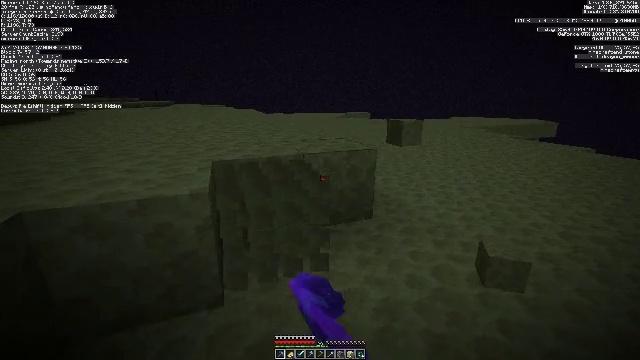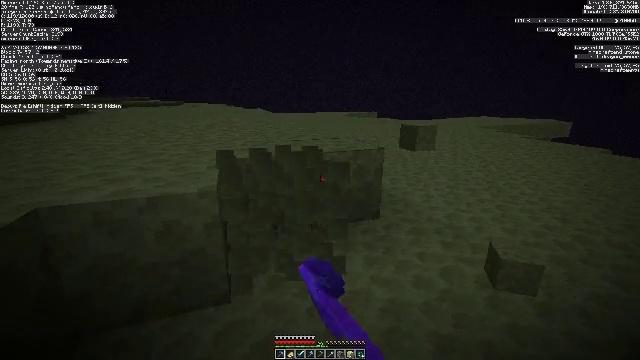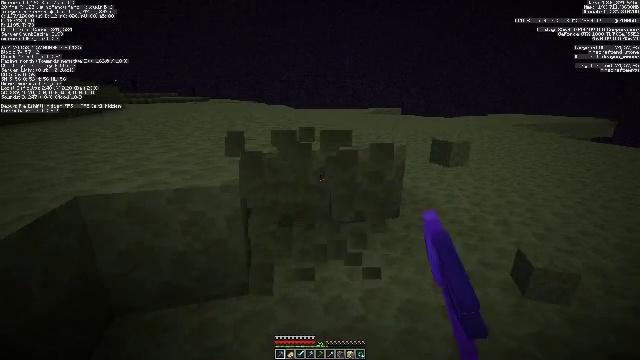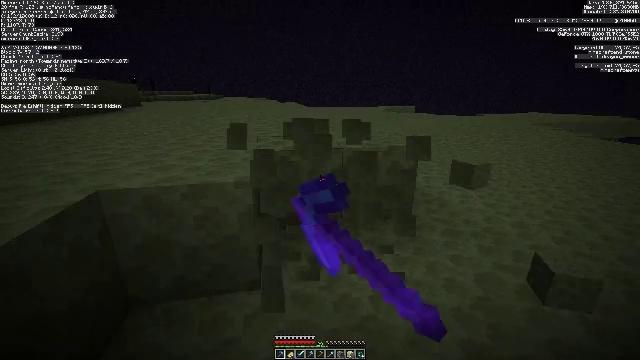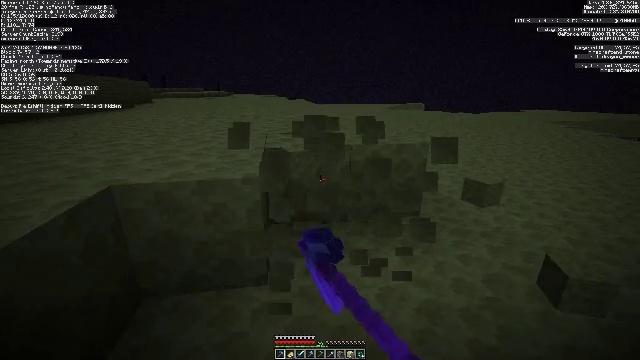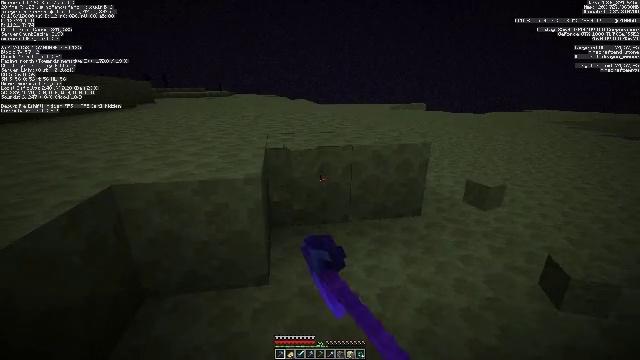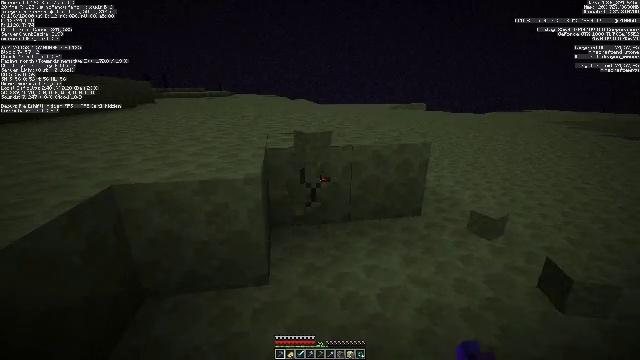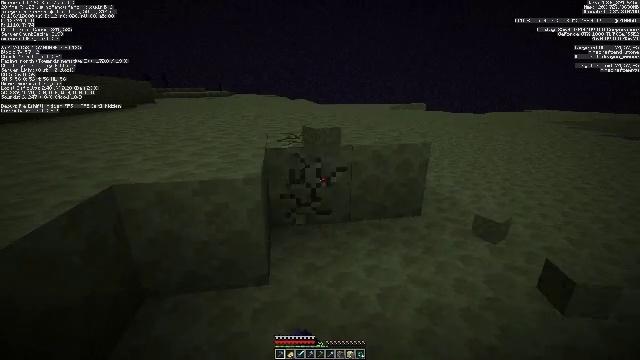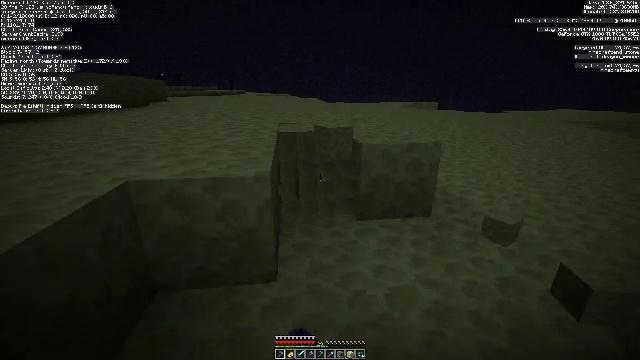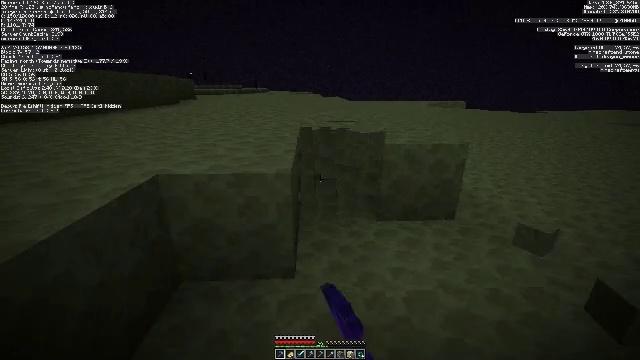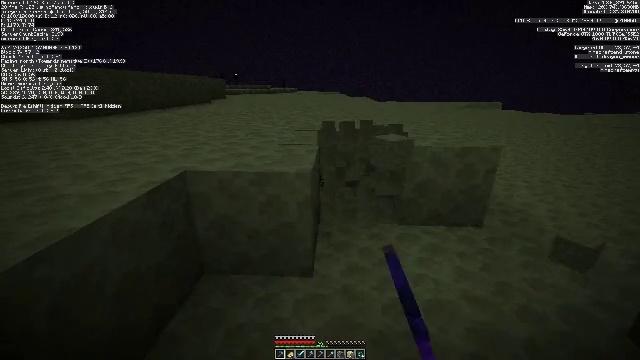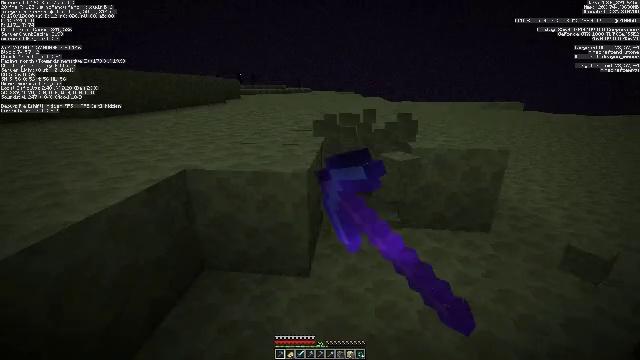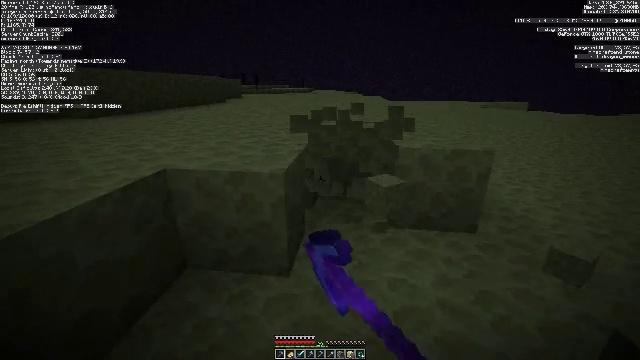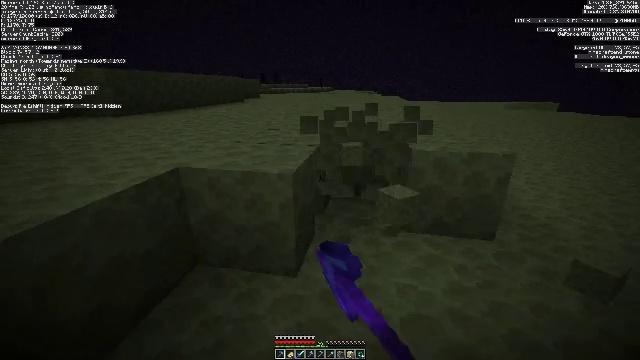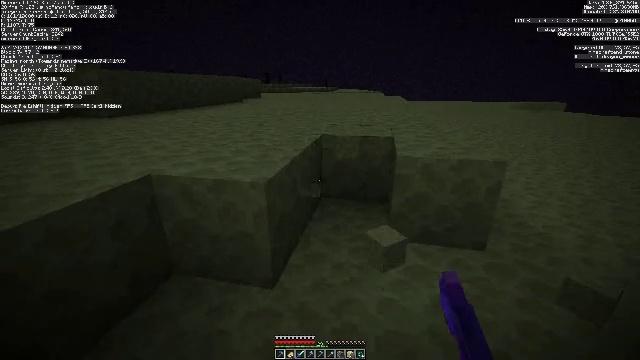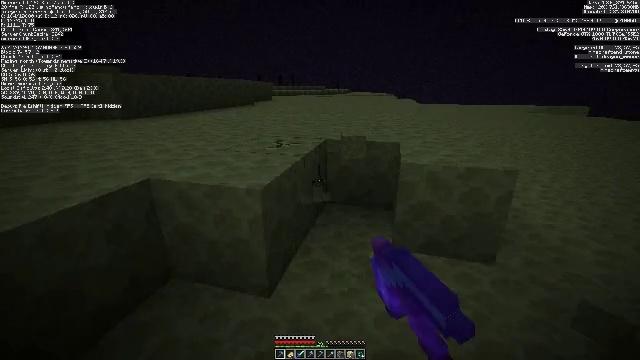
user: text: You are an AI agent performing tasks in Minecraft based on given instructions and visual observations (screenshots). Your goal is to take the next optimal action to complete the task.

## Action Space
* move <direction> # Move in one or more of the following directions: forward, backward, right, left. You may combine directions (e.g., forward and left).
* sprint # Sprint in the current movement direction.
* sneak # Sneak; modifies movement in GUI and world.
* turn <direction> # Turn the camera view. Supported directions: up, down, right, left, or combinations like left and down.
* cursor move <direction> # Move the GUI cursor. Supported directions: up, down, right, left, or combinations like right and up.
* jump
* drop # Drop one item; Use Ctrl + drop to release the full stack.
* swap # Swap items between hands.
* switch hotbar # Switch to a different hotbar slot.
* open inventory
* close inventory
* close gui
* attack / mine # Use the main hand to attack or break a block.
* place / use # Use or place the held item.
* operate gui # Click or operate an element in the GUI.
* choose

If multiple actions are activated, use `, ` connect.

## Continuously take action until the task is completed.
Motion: motion action
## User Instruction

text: Mine the end stone in the End dimension.
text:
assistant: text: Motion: turn left, attack / mine
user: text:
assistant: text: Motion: turn left, attack / mine
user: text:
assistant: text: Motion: turn left, attack / mine
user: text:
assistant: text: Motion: turn left, attack / mine
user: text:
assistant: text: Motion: attack / mine
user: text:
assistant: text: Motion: attack / mine
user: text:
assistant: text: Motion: attack / mine
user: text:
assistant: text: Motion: turn left, attack / mine
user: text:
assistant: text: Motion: turn left, attack / mine
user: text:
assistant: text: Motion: move right, turn left, attack / mine
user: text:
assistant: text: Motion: move right, turn left, attack / mine
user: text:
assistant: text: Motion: move right, attack / mine
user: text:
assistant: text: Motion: move forward and move right, turn left, attack / mine
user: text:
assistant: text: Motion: move forward and move right, turn left, attack / mine
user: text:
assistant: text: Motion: move forward and move right, turn left, attack / mine
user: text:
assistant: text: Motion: move forward and move right, turn left, attack / mine
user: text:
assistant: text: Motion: move forward and move right, turn left, attack / mine
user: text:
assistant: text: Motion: move forward and move right, attack / mine
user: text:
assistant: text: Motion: attack / mine
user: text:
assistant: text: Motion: attack / mine
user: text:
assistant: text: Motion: turn right, attack / mine
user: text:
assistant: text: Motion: turn right, attack / mine
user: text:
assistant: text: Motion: turn right, attack / mine
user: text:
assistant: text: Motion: turn right, attack / mine
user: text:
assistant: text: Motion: move back, turn right, attack / mine
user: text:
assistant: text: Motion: move back, attack / mine
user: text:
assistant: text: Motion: move back, attack / mine
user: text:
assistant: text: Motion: attack / mine
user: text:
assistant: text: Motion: attack / mine
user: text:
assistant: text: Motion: attack / mine